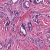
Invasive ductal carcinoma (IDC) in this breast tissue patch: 0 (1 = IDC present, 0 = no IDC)